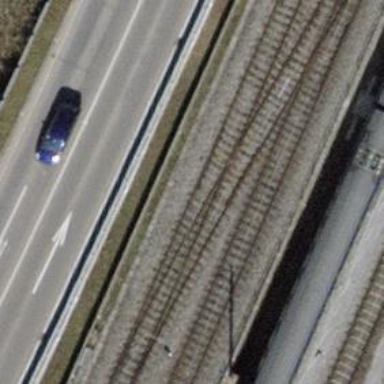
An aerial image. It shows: Railway siding with one electrified track and contact line for powering the train.